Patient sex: M
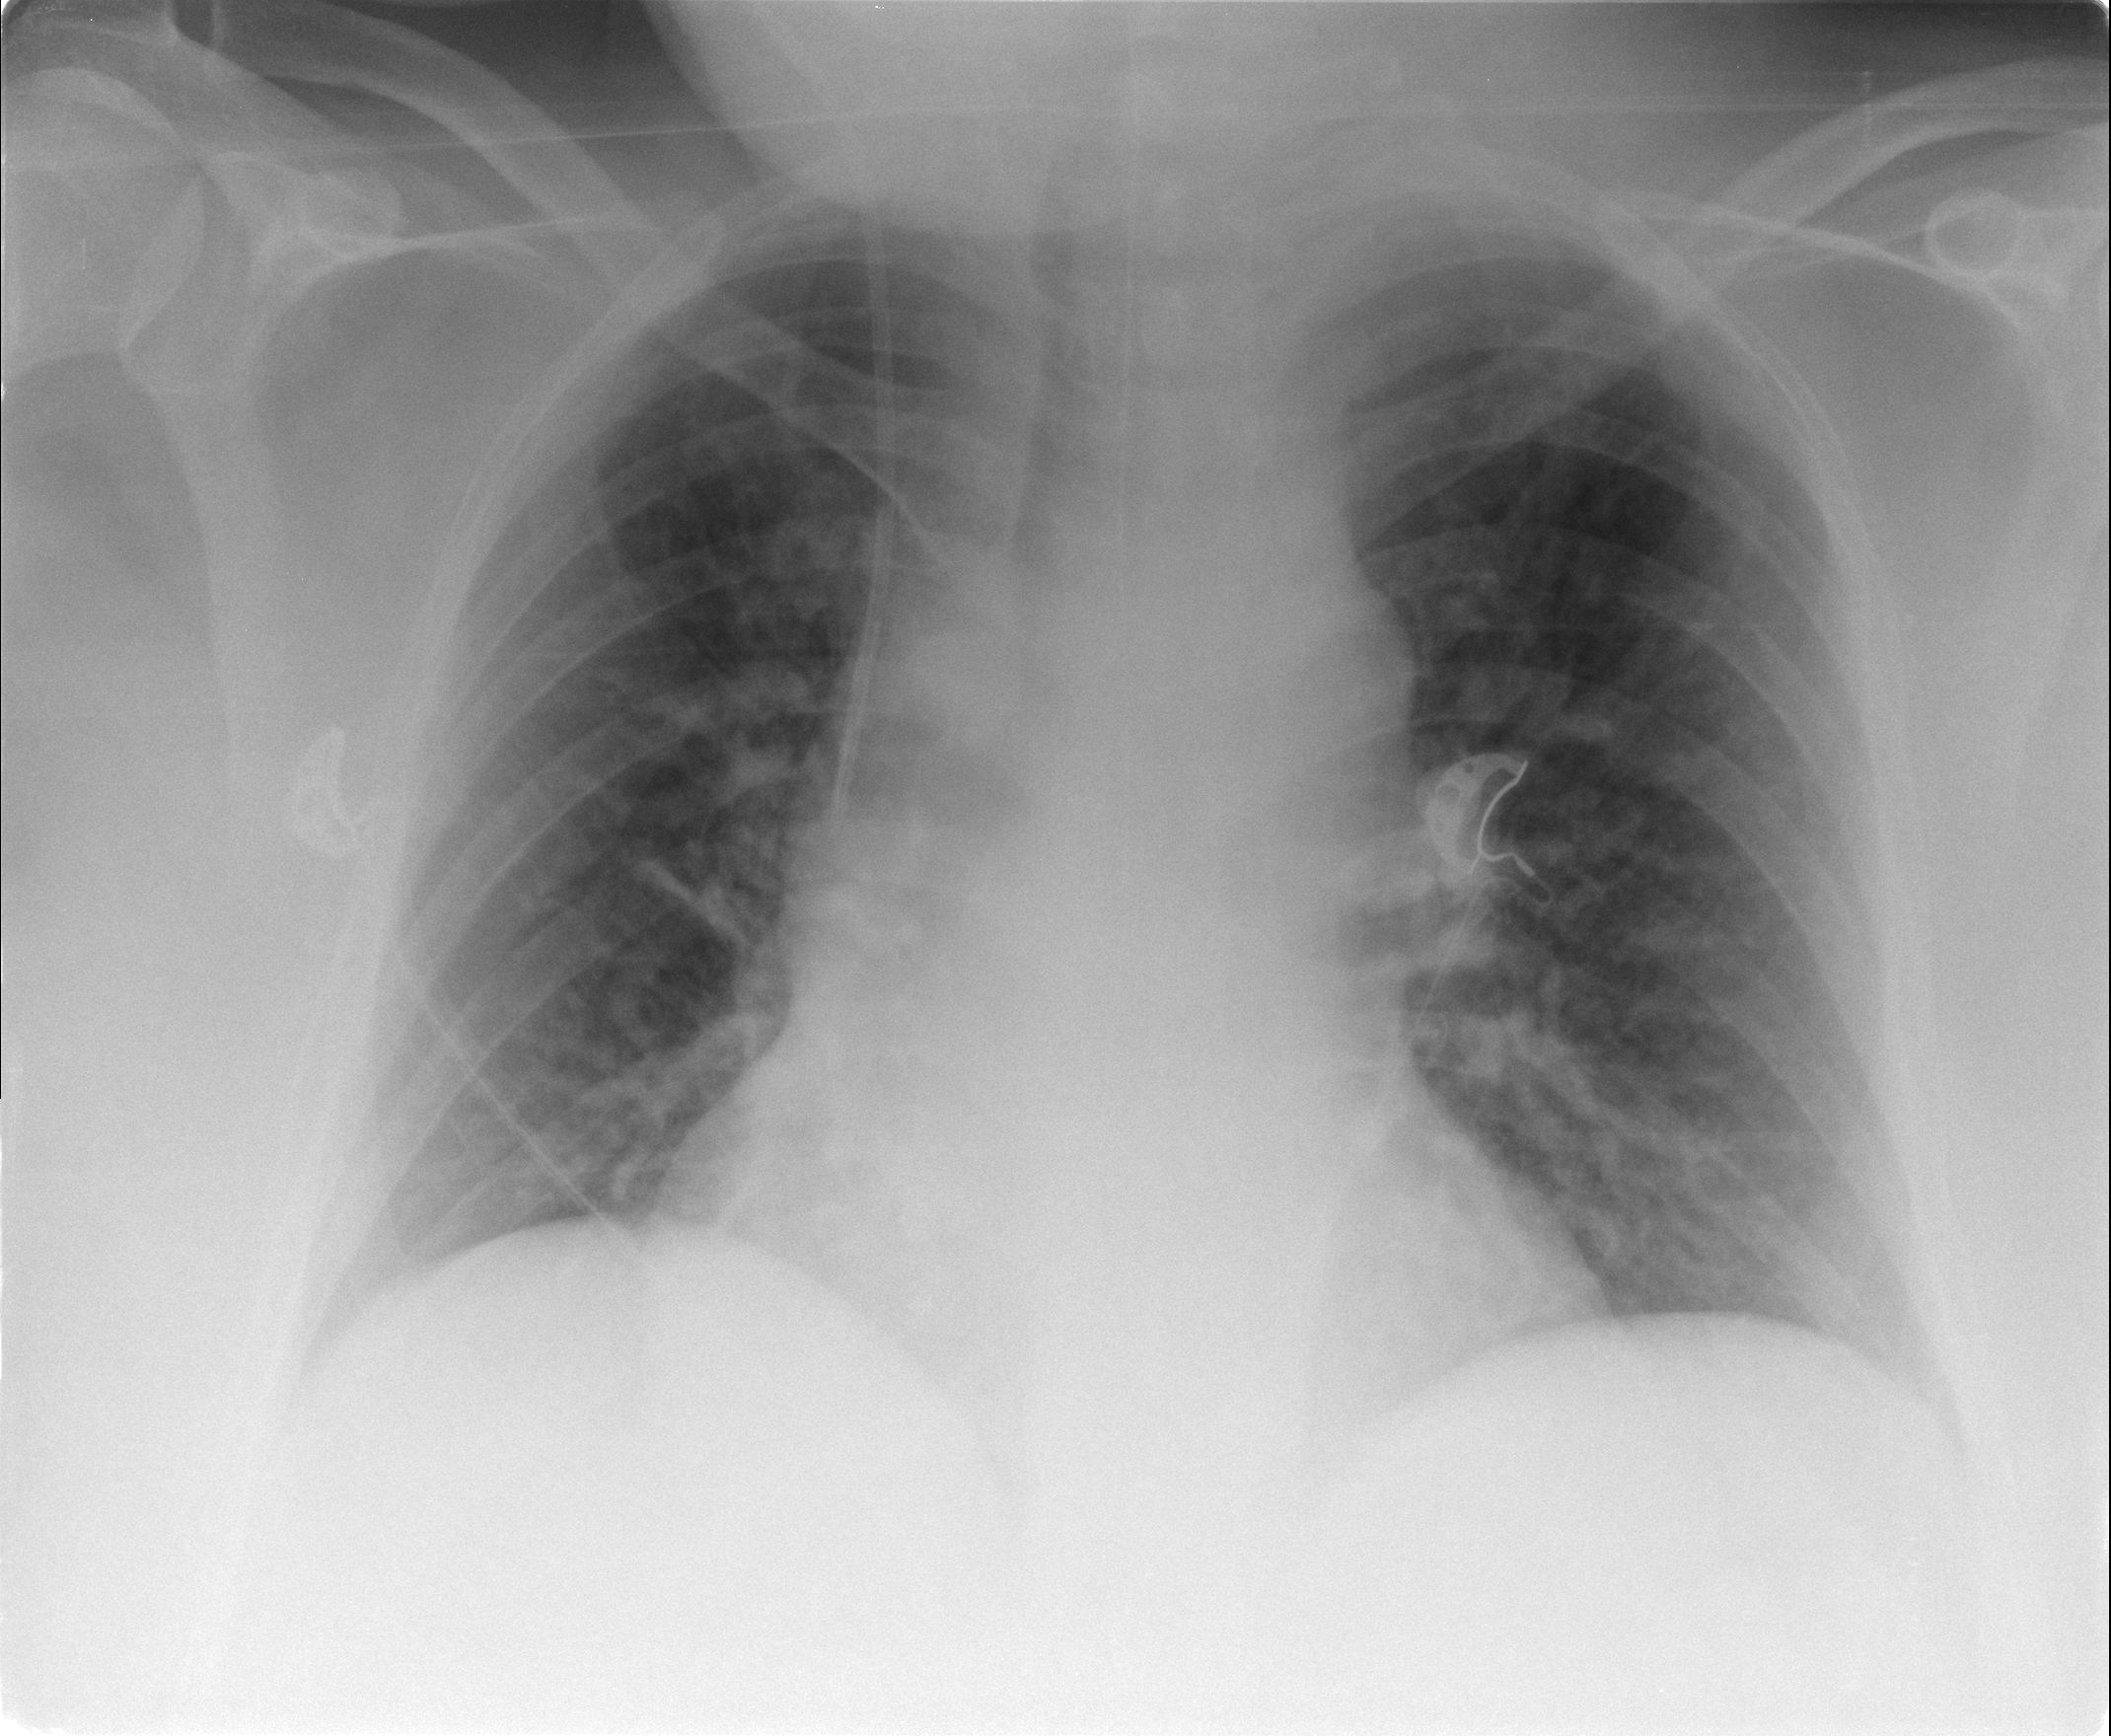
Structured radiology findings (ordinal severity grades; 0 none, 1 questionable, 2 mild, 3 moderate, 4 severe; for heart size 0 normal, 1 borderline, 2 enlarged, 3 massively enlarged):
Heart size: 2
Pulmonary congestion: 3
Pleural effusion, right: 0
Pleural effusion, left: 0
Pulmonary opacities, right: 0
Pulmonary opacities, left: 0
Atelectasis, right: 0
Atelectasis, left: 0